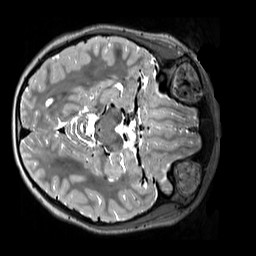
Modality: T2w
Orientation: axial
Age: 11
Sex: male
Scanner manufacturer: siemens
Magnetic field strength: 3 T
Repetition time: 3.2 s
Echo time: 0.408 s